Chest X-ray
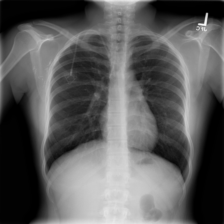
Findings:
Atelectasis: negative
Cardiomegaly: negative
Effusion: negative
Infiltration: negative
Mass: negative
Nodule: negative
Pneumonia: negative
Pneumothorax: negative
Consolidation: negative
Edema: negative
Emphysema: negative
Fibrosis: negative
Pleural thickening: negative
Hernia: negative